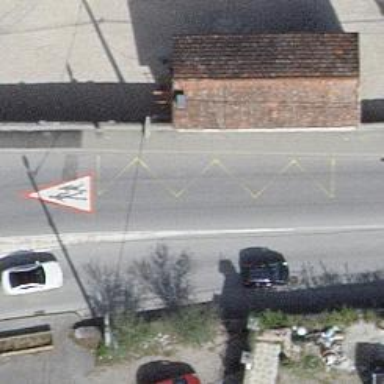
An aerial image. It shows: Asphalt sidewalk leading to platform for public transport.